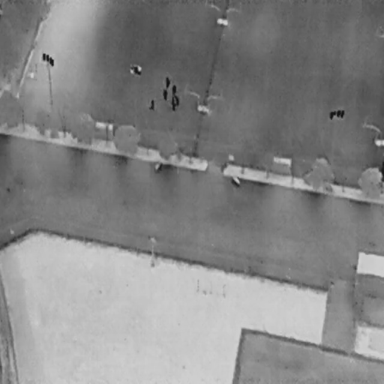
There are six People in the infrared image.